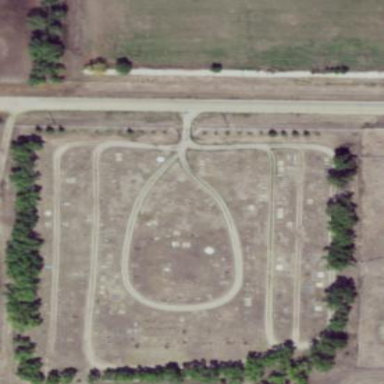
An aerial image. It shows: Graveyard.